Question: I'm checking avalibility of google play services on device. I do it with these code:
'''
final int resultCode = GooglePlayServicesUtil.isGooglePlayServicesAvailable(this);
if (resultCode != ConnectionResult.SUCCESS) {
final DialogInterface.OnCancelListener cancelListener = new DialogInterface.OnCancelListener() {
@Override
public void onCancel(final DialogInterface dialog) {
finish();
}
};
final Dialog errorDialog = GooglePlayServicesUtil.getErrorDialog(
resultCode, this, GOOGLE_PLAY_SERVICES_REQUEST_CODE, cancelListener
);
errorDialog.show();
}
'''
I get resultCode = 2 (it's mean that Google Play Services needs to update). Dialog is shown, but instead of text, I get paths to layout.

It's looks like there are some interference of resource in app and resource in PlaYServices lib. But how it's possible and how to avoid id?
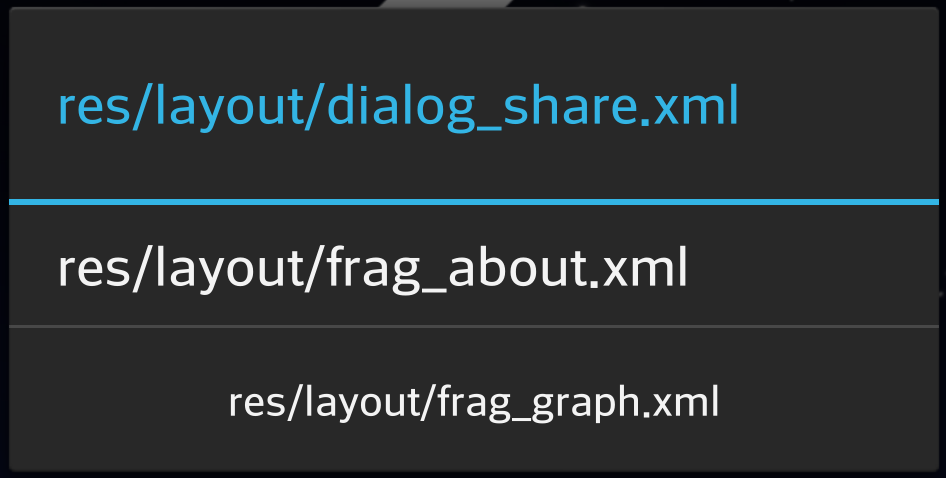
Answer: I found solution. I don't undertand why it's happening, but there is a solution.
I've built my project with maven and include a google play services framework as android library project.
Today, I've migrated to gradle and include dependecy go GPS with gradle and it solved my problem.